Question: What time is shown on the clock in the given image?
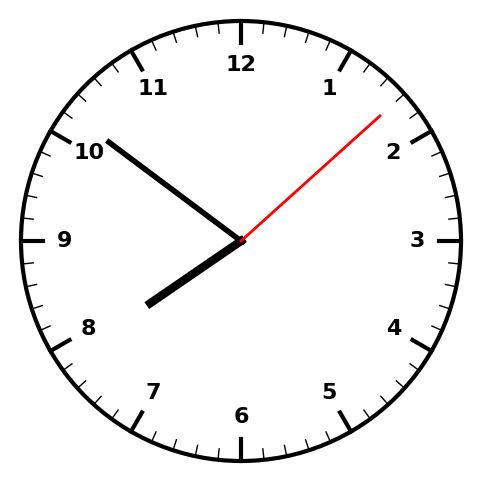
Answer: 07:51:08